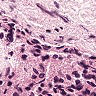
Metastatic tissue present: no